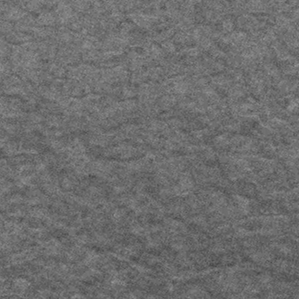
Label: frost